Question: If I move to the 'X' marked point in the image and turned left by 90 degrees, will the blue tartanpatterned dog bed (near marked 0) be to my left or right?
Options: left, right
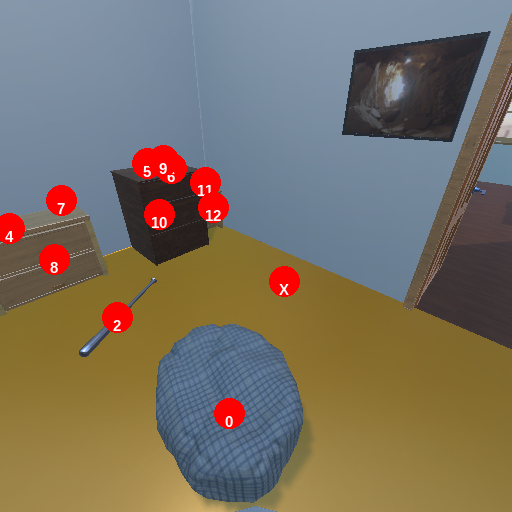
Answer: left